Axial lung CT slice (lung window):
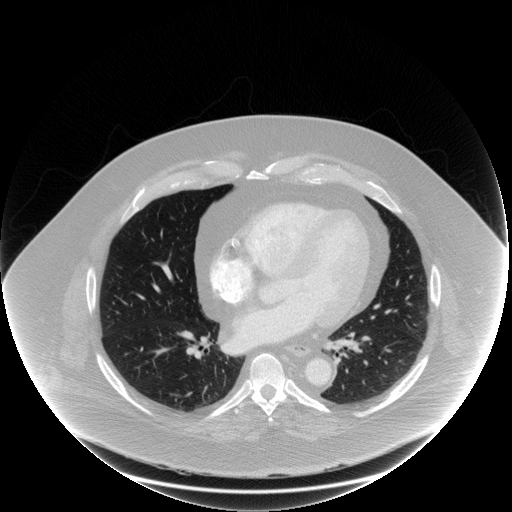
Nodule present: no